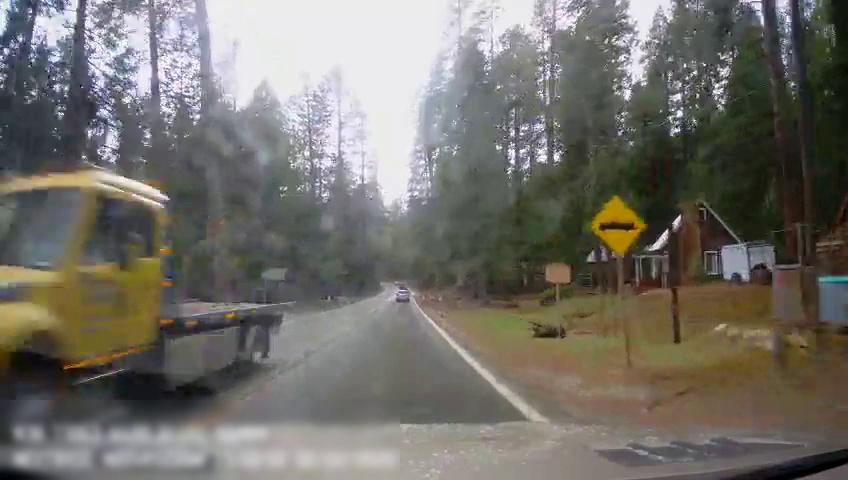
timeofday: Day
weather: Sunny
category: Drivable Space
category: Vehicles | SUV
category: Vehicles | Truck
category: Lanes | Current Lane
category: Lanes | Current Lane
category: Lanes | Opposite Lane
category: Traffic | Signs